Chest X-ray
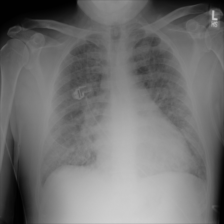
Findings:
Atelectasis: negative
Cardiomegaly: negative
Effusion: negative
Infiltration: negative
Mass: negative
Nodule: negative
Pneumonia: negative
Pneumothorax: negative
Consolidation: negative
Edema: negative
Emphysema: negative
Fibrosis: negative
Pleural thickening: negative
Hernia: negative